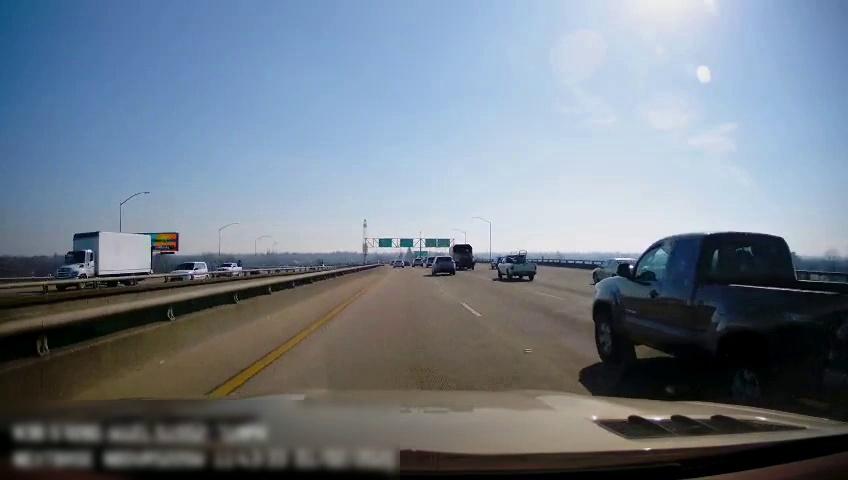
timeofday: Day
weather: Sunny
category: Drivable Space
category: Vehicles | Truck
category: Vehicles | Van
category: Vehicles | Truck
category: Vehicles | Car
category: Drivable Space
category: Vehicles | Car
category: Vehicles | Truck
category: Vehicles | SUV
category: Vehicles | SUV
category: Vehicles | Car
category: Vehicles | Truck
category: Vehicles | Truck
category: Vehicles | SUV
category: Vehicles | SUV
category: Lanes | Current Lane
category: Lanes | Current Lane
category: Lanes | Alternate Lane
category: Traffic | Signs
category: Traffic | Signs
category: Traffic | Signs
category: Traffic | Signs